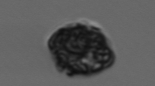
Label: Kryptoperidinium_triquetrum